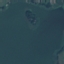
Label: SeaLake